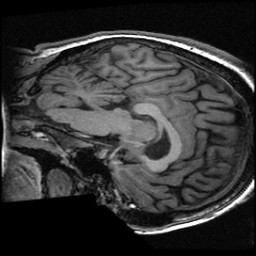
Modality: T1w
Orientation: sagittal
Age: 23
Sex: female